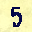
Label: 5